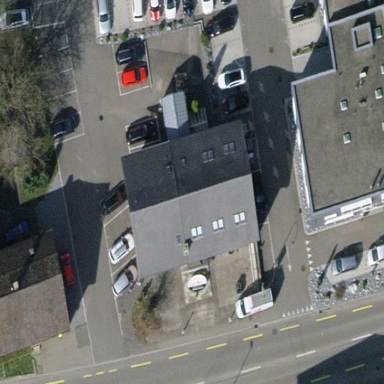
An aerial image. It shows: Parking area with surface.